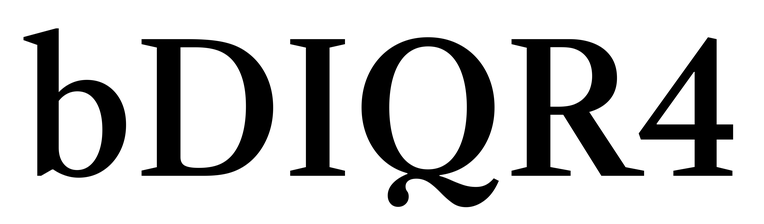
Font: LibreCaslonText_Medium